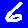
Digit: 6